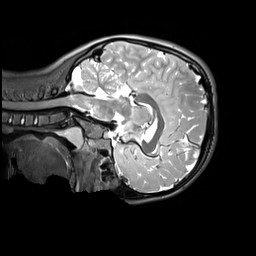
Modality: T2w
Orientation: sagittal
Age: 10
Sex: male
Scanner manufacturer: siemens
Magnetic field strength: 3 T
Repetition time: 3.2 s
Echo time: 0.408 s